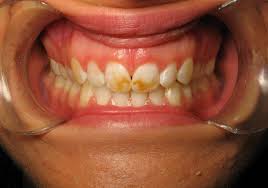
Condition: Tooth Discoloration